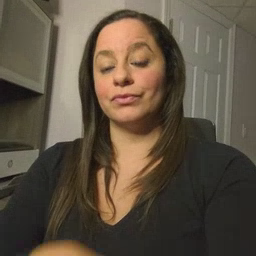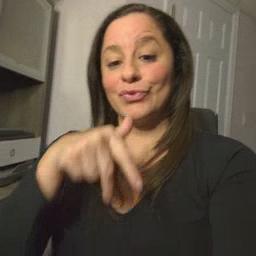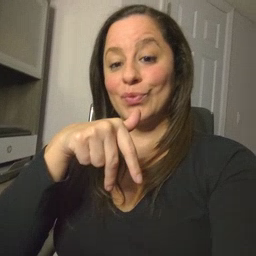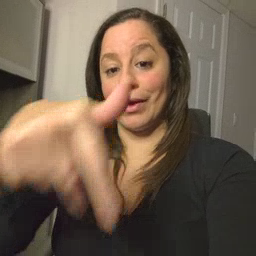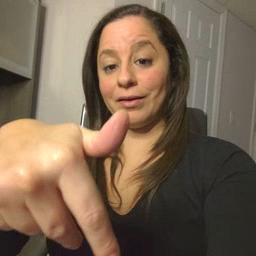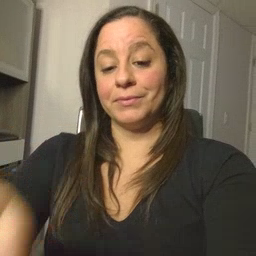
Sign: ride